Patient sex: M
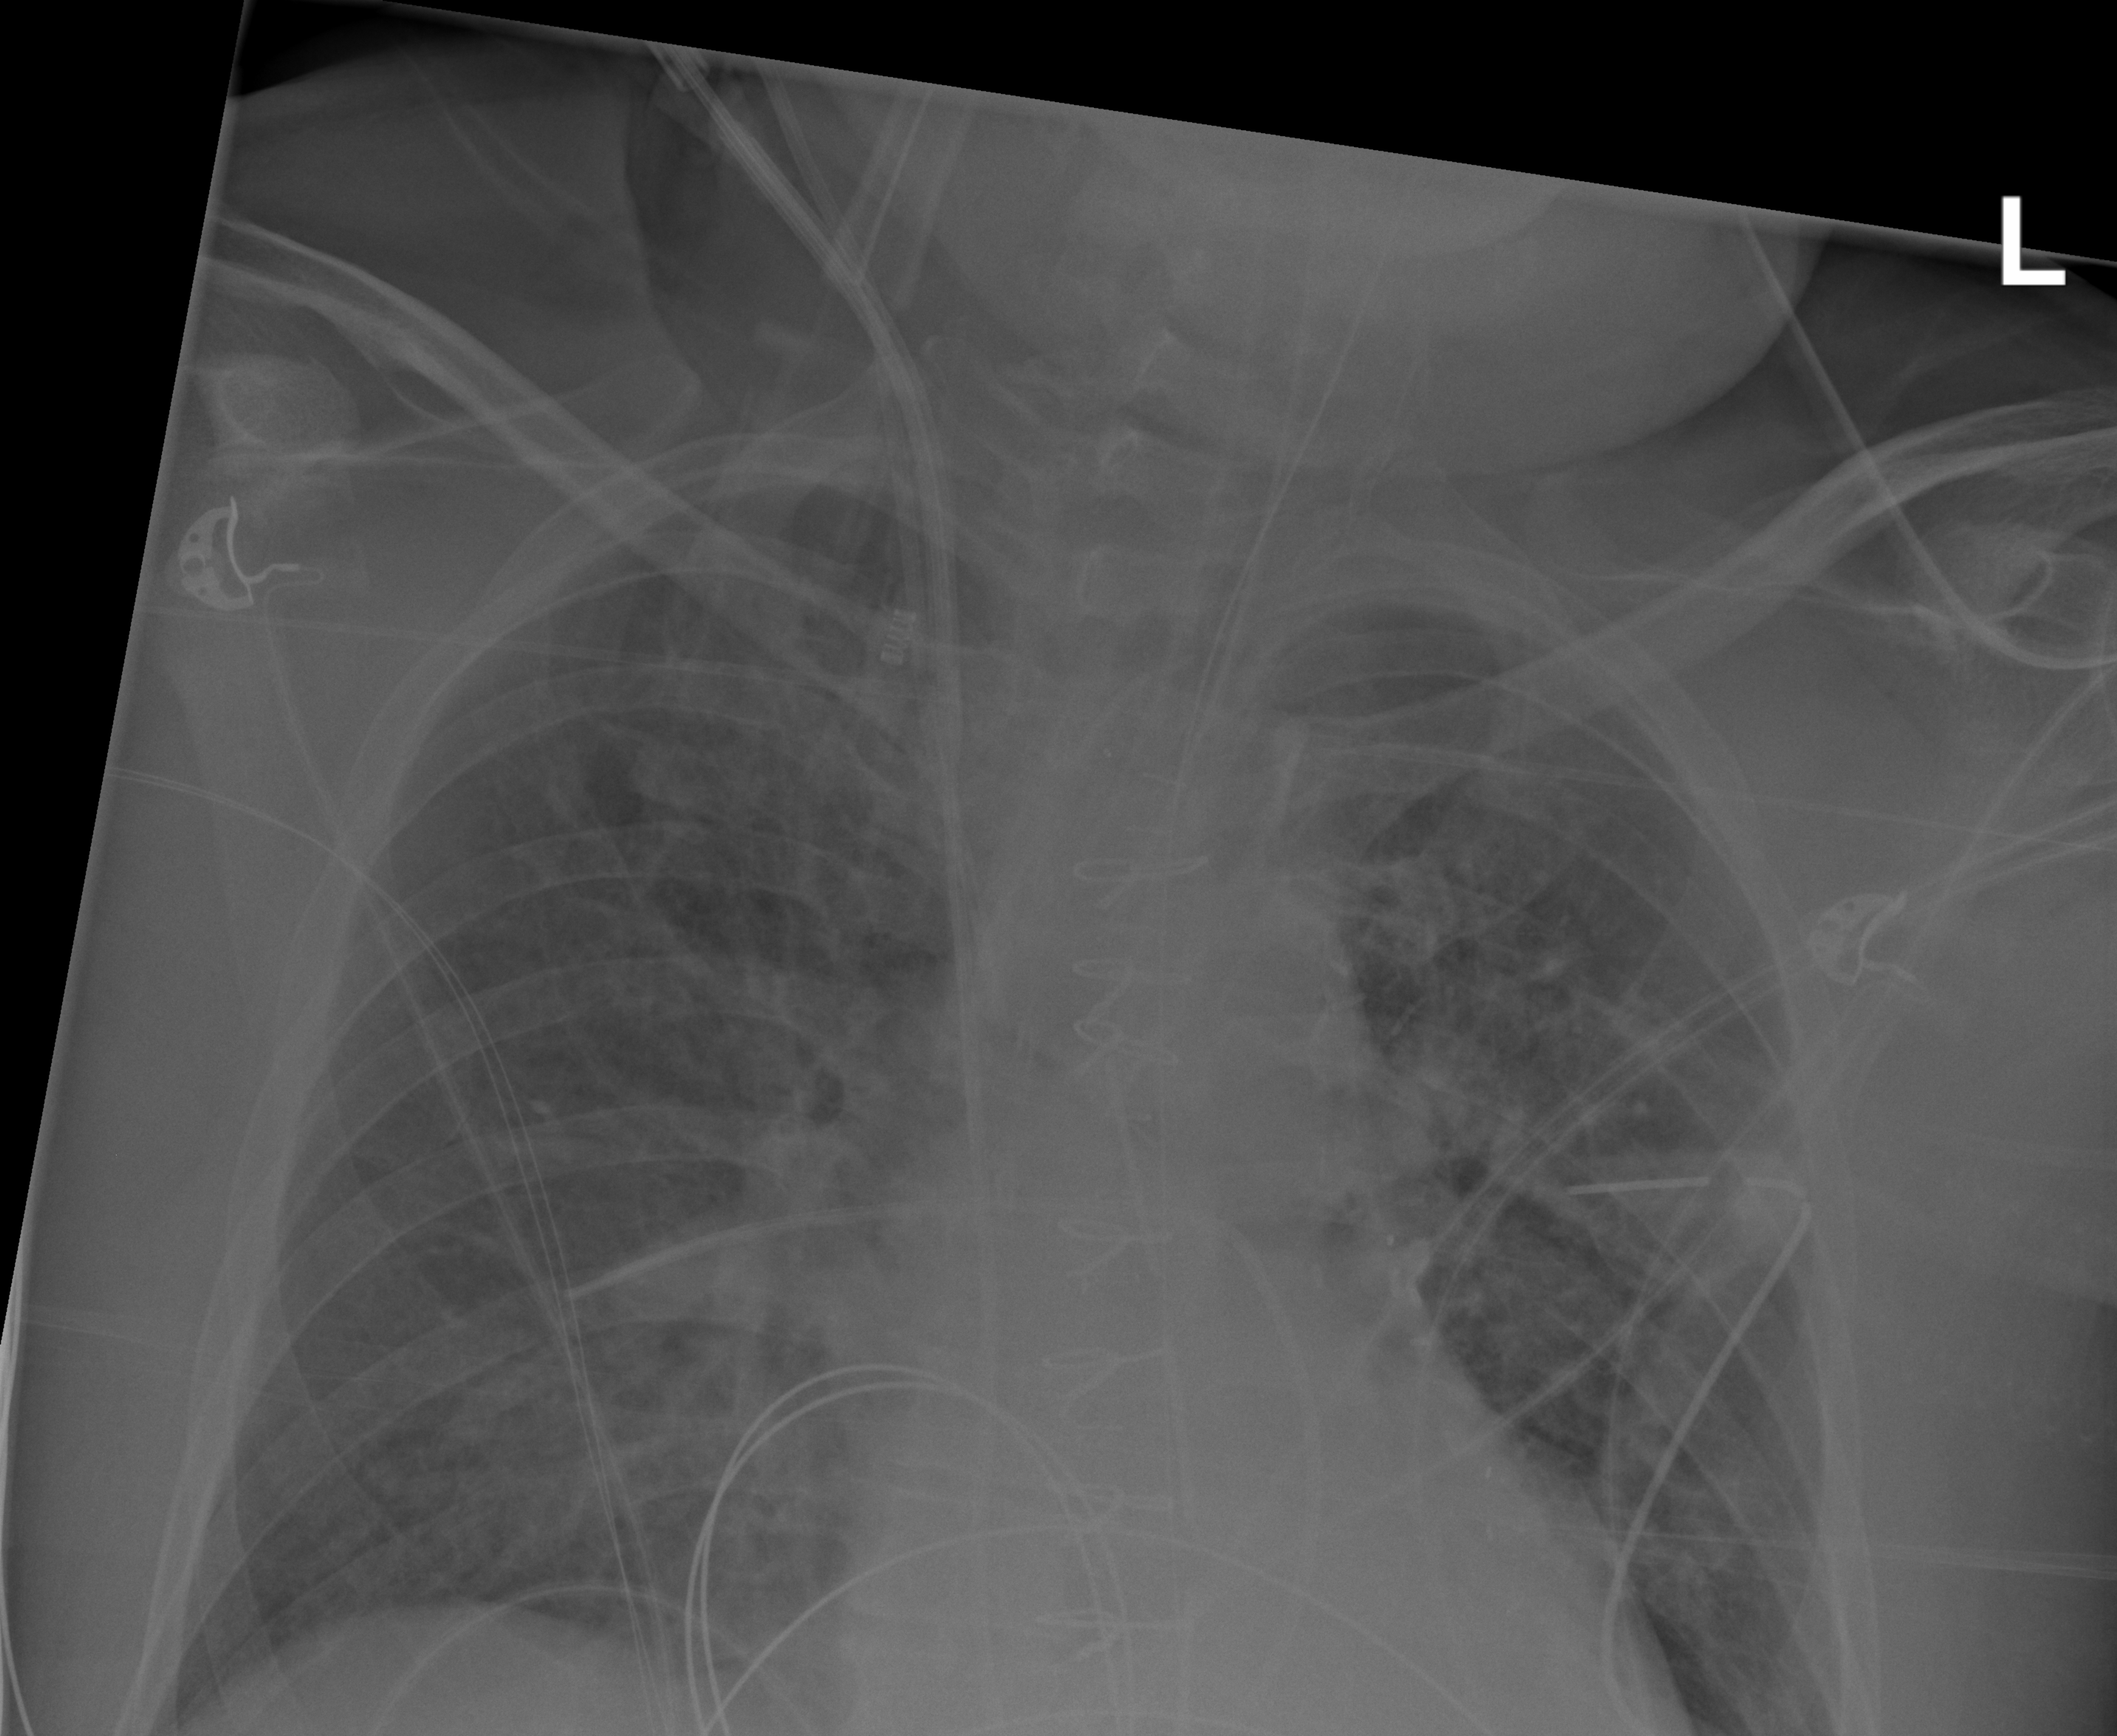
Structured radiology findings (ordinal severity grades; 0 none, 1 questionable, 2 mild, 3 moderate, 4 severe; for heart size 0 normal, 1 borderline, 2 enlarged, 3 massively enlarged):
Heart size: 0
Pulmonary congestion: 2
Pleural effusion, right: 0
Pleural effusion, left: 0
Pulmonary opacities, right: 2
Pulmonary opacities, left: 2
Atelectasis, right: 2
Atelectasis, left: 2